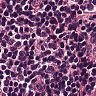
Metastatic tissue present: no